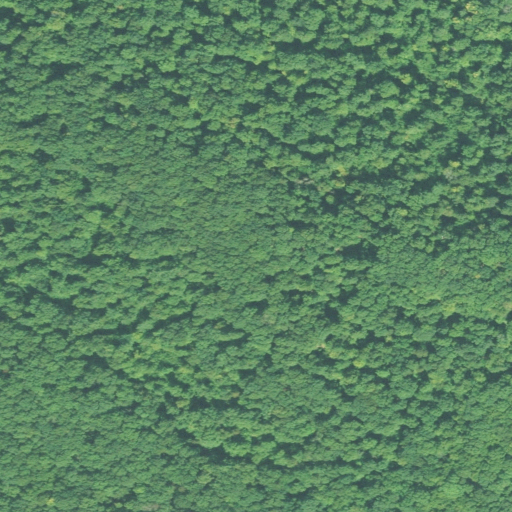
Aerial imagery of mountain in Connecticut named Haughton Mountain containing deciduous forest and mixed forest